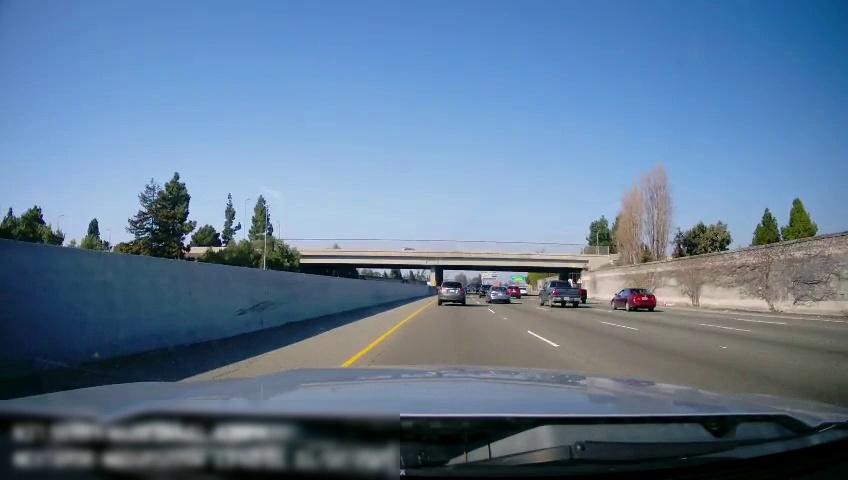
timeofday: Day
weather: Sunny
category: Drivable Space
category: Vehicles | Car
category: Vehicles | Car
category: Vehicles | Truck
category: Vehicles | SUV
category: Vehicles | Truck
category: Vehicles | SUV
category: Vehicles | Car
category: Vehicles | SUV
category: Lanes | Alternate Lane
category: Lanes | Alternate Lane
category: Lanes | Alternate Lane
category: Lanes | Alternate Lane
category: Lanes | Current Lane
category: Lanes | Current Lane
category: Traffic | Signs
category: Traffic | Signs